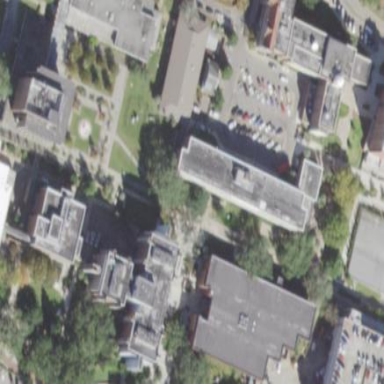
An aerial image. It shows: University building.